Question: When I set an xib class to a sub class of UIView and then 'animateWithDuration' on the UIView I get
'''
No visible @interface for 'UIView' declares the selector
'animateWithDuration:delay:options:animations:completion:'
'''
The error pane shows it is an ARC issue

I am trying to run an animation on the UIView.
EDIT: The code causing error
'''
[sampleSourceView.view animateWithDuration:1
delay:1.0
options: UIViewAnimationCurveEaseOut
animations:^{
sampleSourceView.view.frame = sampleSourceFrame;
}
completion:^(BOOL finished){
NSLog(@"Done!");
}];
[self.view addSubview:sampleSourceView.view];
'''
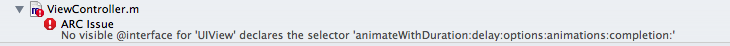
Answer: You are getting the error because you are trying to use a class method on an instance of UIView. Check out the method signature:
'''
+ (void)animateWithDuration:(NSTimeInterval)duration delay:(NSTimeInterval)delay options:(UIViewAnimationOptions)options animations:(void (^)(void))animations completion:(void (^)(BOOL finished))completion
'''
The plus sign indicates it is a class method. An instance method would have a minus sign.
Try this:
'''
[UIView animateWithDuration:1
delay:1.0
options: UIViewAnimationCurveEaseOut
animations:^{
sampleSourceView.view.frame = sampleSourceFrame;
}
completion:^(BOOL finished){
NSLog(@"Done!");
}];
'''